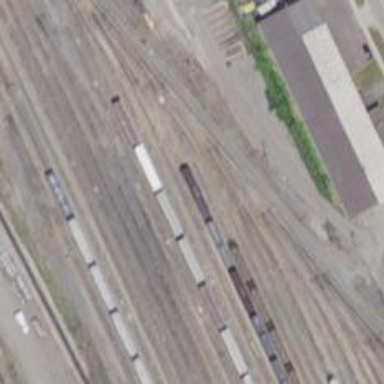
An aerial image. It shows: Railway yard.